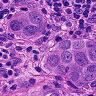
Metastatic tissue present: yes